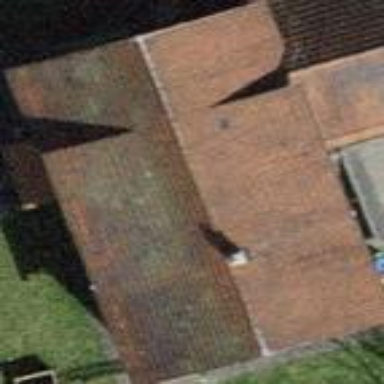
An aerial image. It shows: Building with tiled roof.